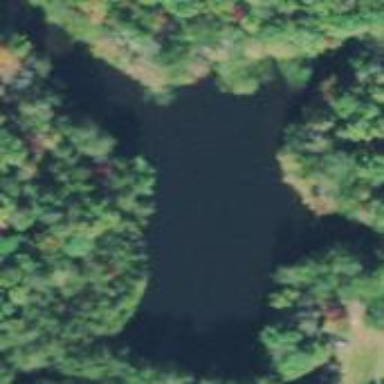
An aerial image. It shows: Pond with natural water.